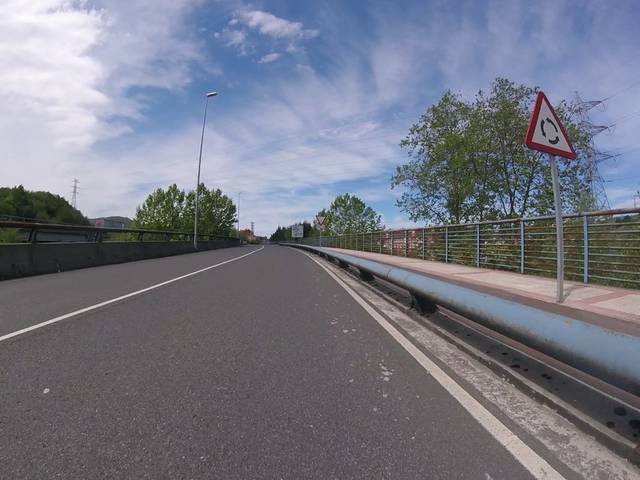
Region: Spain
Coordinates: 43.308, -1.884